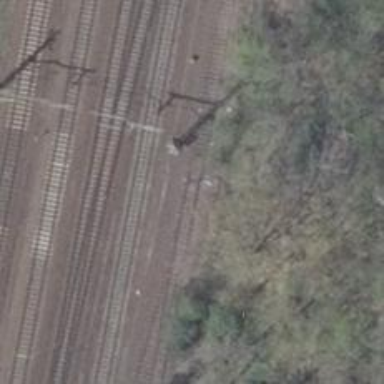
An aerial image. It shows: Railway switch.